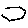
Label: hexagon